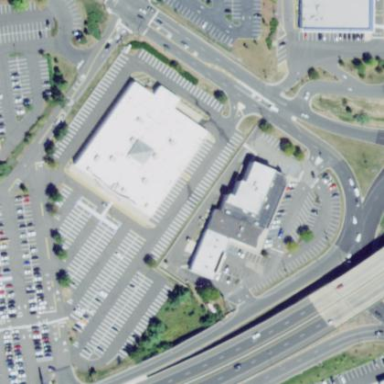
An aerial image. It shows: Department store building.